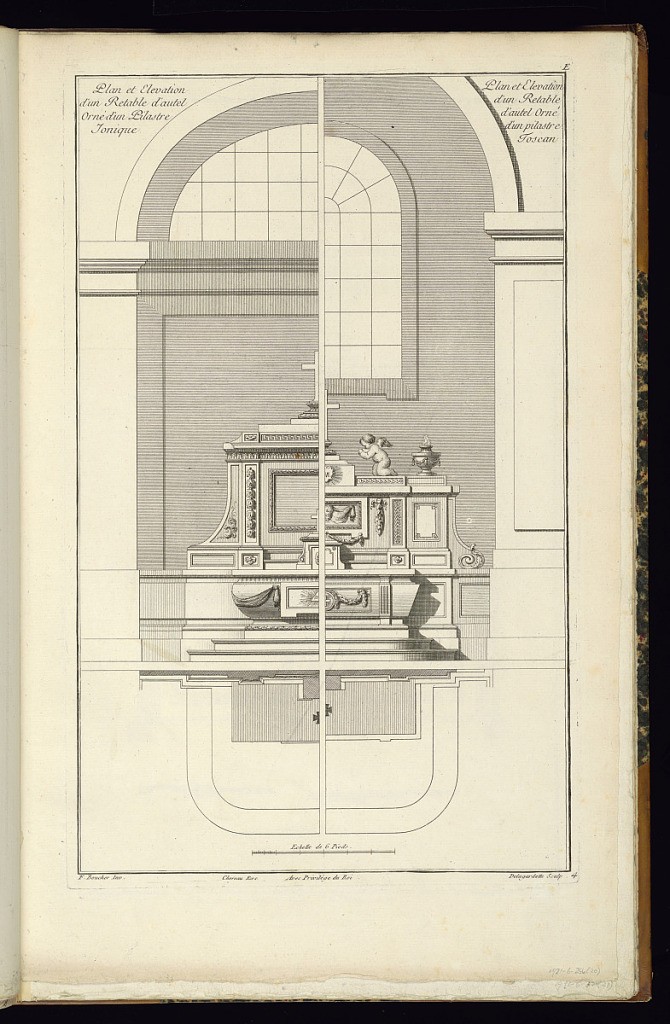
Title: Plan et Elevation d'un Retable d'autel Orné d'un Pilastre Ionique [et] Plan et Elevation d'un Retable d'autel Orné d'un pilastre Toscan
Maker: Juste-François Boucher, French, 1736 – 1782
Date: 1774
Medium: Engraving on laid paper
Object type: Print
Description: Divided elevation and plan of an altarpiece. The left side features ornament motifs including meander, acanthus leaf, rosette, fluting, drapery, and scrolls. There is a cross at top. The right side features ornament motifs including a praying child angel, wave pattern, a lit urn, drapery with mascaron, egg and dart, garland, piastre, rosette, and fluting. There is a cross at top. The plate is signed.